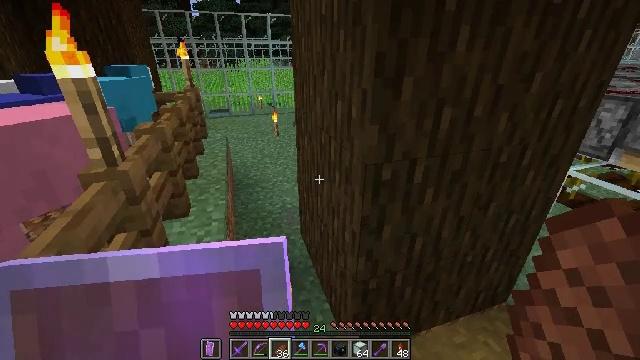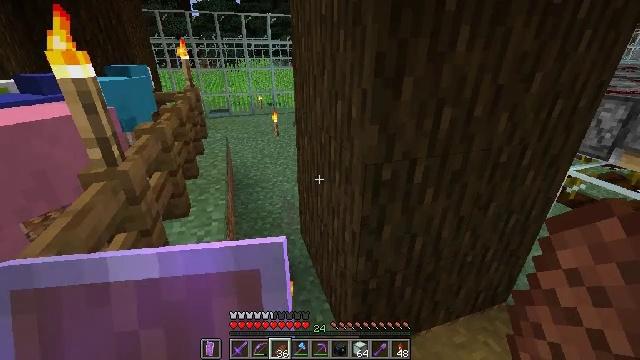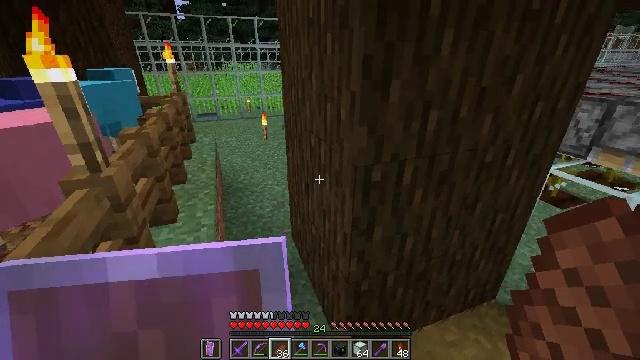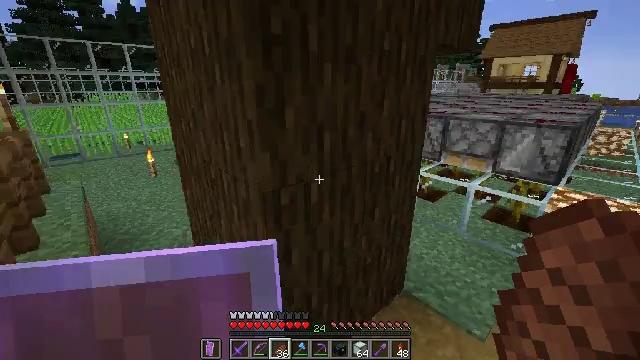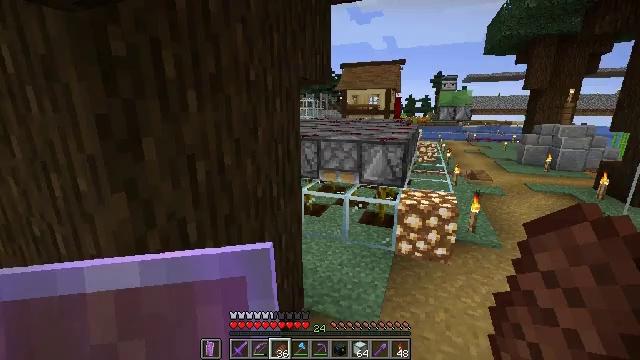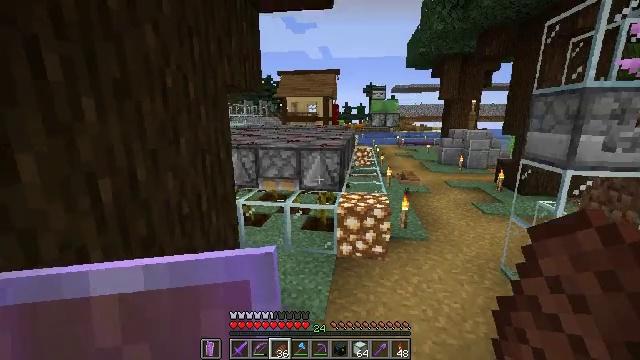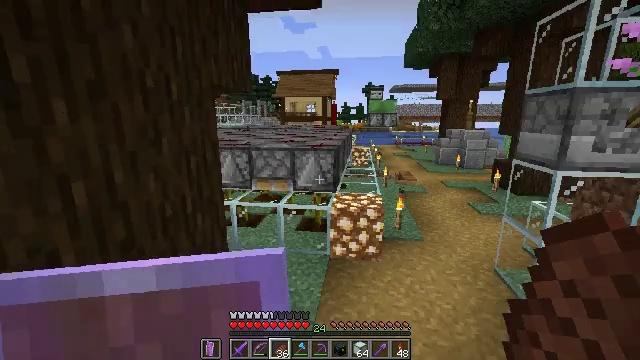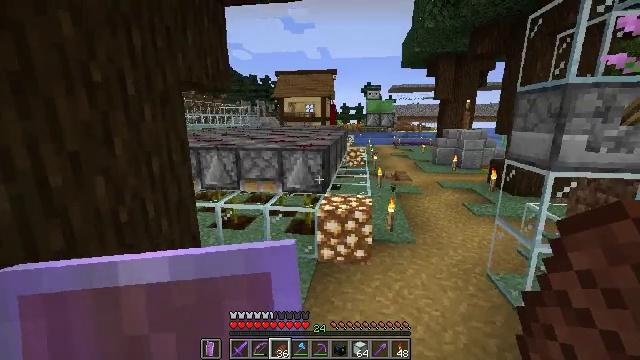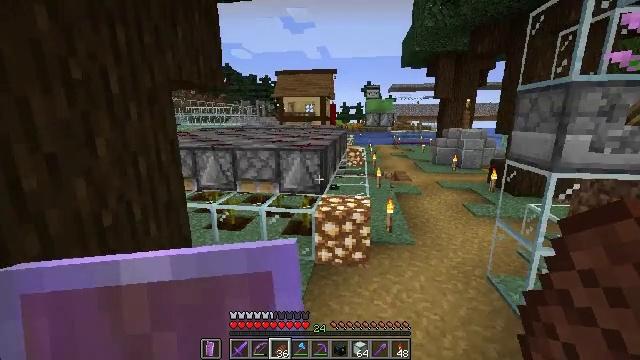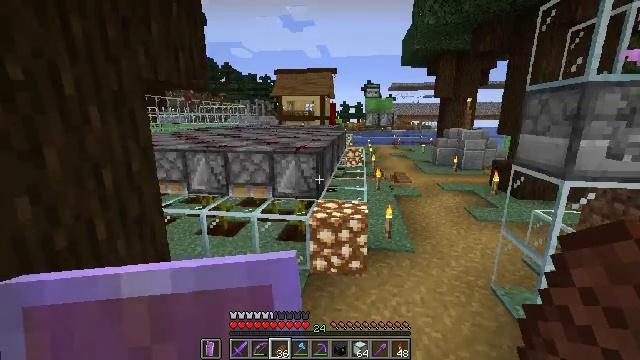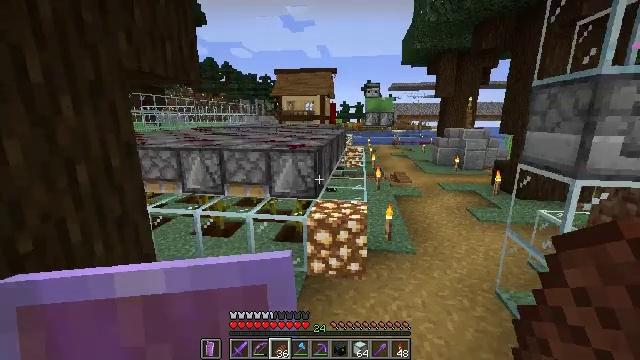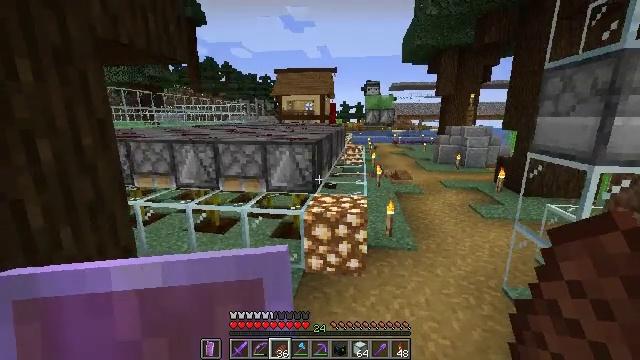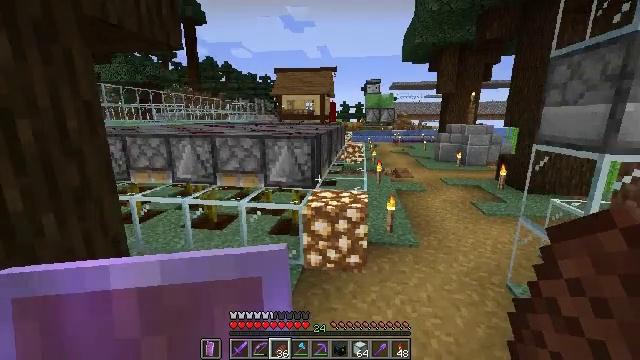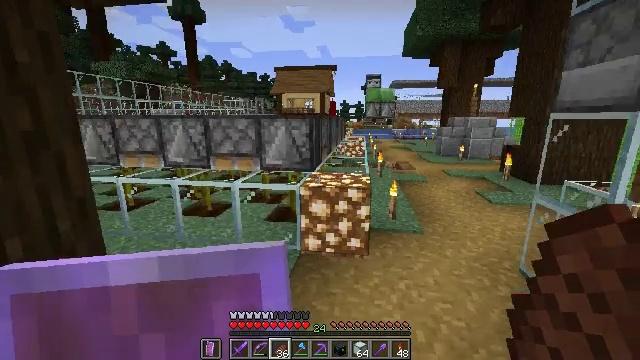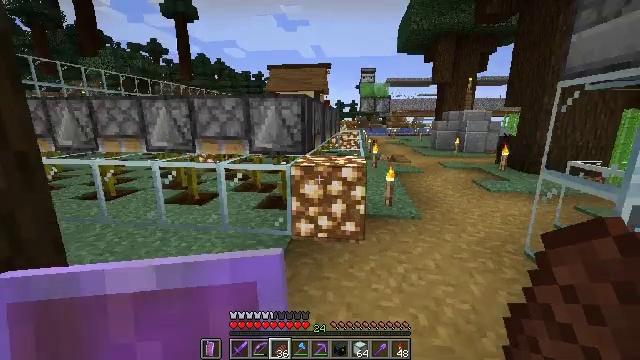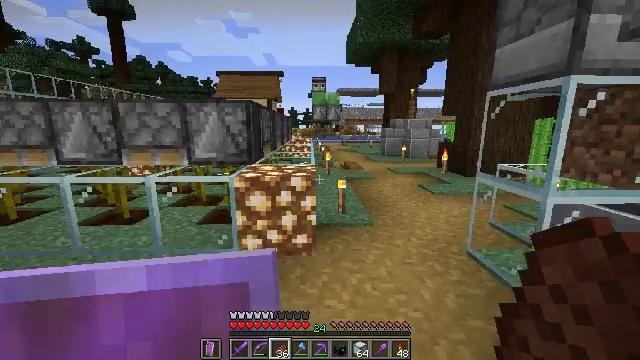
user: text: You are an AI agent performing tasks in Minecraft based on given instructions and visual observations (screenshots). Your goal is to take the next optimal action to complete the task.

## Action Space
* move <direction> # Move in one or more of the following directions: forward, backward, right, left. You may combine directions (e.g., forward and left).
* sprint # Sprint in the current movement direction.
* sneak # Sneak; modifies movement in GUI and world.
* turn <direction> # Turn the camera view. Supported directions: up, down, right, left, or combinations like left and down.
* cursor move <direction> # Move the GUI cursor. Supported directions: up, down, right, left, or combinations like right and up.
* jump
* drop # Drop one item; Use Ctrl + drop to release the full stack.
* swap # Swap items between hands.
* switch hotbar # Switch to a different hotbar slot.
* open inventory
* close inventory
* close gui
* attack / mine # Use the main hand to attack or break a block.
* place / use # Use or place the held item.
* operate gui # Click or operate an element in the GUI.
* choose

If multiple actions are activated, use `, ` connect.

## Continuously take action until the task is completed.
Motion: motion action
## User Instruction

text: Kill mobs.
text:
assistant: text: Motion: no_op
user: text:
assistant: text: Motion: turn right
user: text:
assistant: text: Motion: turn right and up
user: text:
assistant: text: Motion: move right, turn right and up
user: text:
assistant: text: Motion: move right, turn right and up
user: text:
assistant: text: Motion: move forward and move right
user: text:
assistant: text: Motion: move forward and move right
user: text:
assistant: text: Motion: move forward
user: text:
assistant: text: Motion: move forward
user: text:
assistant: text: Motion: move forward
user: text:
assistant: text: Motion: move forward
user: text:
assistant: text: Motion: move forward
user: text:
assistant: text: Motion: move forward
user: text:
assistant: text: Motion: move forward and move right, turn right
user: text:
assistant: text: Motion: move forward and move right, turn right and up
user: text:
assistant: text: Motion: move forward and move right, turn right
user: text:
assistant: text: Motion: move forward and move right
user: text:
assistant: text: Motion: move forward
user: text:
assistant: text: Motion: move forward
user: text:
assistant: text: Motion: move forward
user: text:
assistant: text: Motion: move forward
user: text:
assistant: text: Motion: move forward
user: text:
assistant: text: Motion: move forward
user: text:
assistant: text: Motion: move forward, sprint
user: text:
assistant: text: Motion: move forward, sprint
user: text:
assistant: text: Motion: move forward, sprint
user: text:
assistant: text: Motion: move forward, sprint
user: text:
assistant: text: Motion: move forward, sprint
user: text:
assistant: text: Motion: move forward, sprint
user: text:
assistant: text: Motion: move forward and move right, sprint